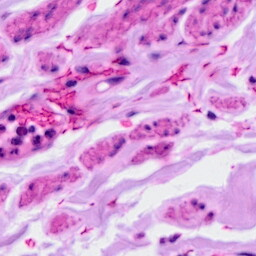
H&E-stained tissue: Ovarian